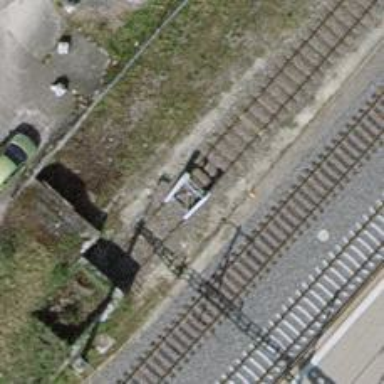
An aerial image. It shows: Railway buffer stop.